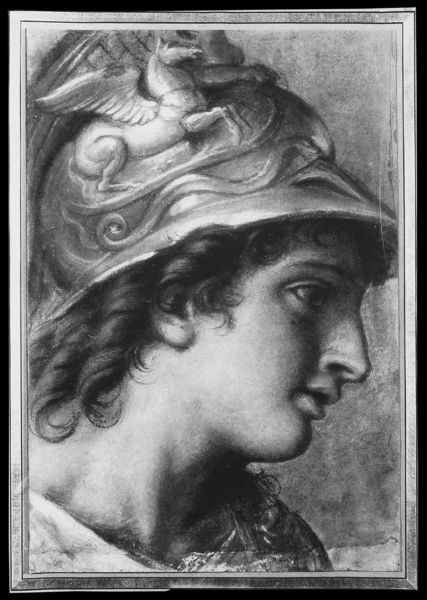
Titel: Kopf des Alexander
Künstler: Charles Le Brun
Institution: Paris, Musée du Louvre
Schlagwörter: flügel, kopf, mann, frau, haar, mund, nase, ohr, profil, zeichnung, jung, augen, gesicht, rahmen, hals, portrait, porträt, auge, kinn, lippen, locke, locken, rechts, pferd, welle, detail, glanz, junge, kohle, radierung, soldat, bleistift, helm, entwurf, göttin, braue, jüngling, junger mann, krieger, apoll, perd, pegasus, athena, michelangelo, alexander, götting, nade, gelocktes haar